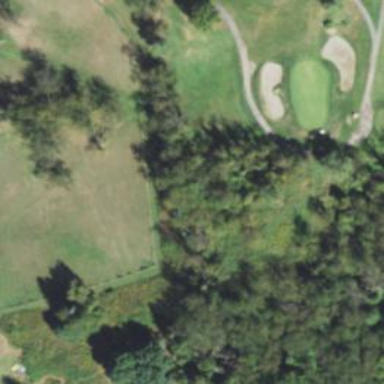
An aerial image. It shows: Rough grassy area used for golf.